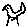
Label: bird